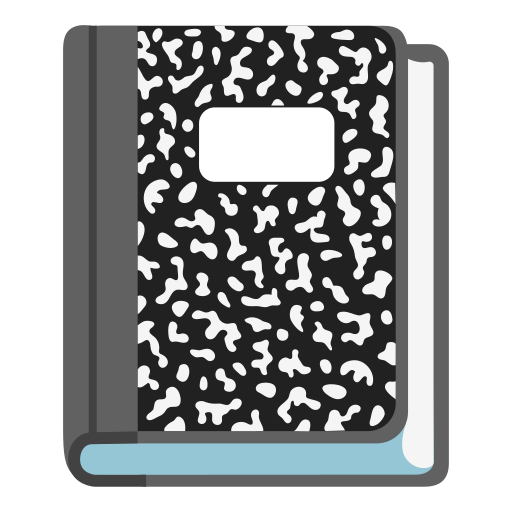
Emoji: 📓